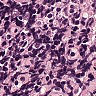
Metastatic tissue present: no